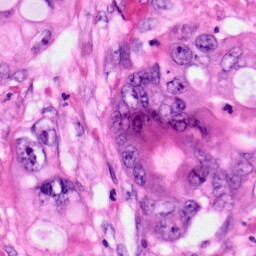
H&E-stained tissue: Pancreatic